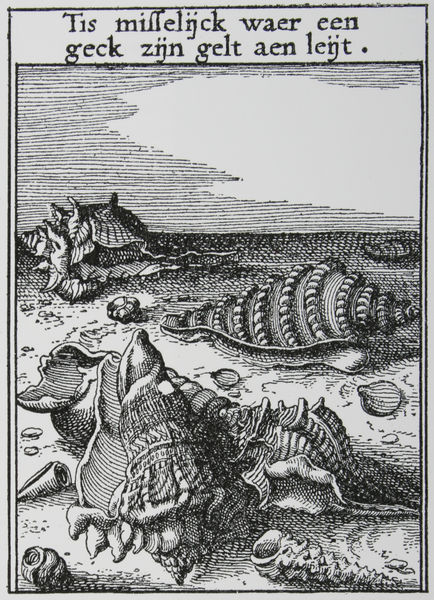
Titel: 'Tis misselijck waer een geck zijn gelt aen leyt., Es ist ärgerlich, wofür ein Narr sein Geld ausgibt
Künstler: Roemer Visscher
Institution: (Seriendruck)
Schlagwörter: himmel, meer, weiß, wolken, sand, schwarz, zeichnung, wolke, holland, niederlande, perle, holzschnitt, küste, schrift, strand, farbe, grafik, druck, schraffur, radierung, stich, text, überschrift, holländisch, muschel, muscheln, schnecke, schnecken, kupferstich, meerestiere, rocaille, kuperstich, belgien, wolcke, muschen, belgisch, nichtfarbig, tis, gelt